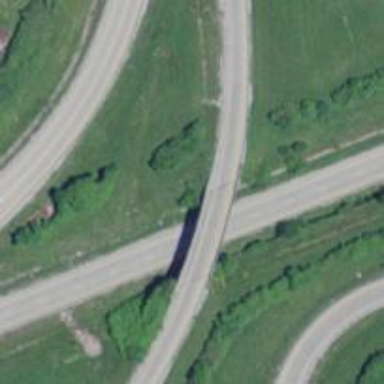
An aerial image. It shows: Bridge on motorway link.